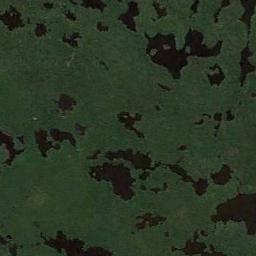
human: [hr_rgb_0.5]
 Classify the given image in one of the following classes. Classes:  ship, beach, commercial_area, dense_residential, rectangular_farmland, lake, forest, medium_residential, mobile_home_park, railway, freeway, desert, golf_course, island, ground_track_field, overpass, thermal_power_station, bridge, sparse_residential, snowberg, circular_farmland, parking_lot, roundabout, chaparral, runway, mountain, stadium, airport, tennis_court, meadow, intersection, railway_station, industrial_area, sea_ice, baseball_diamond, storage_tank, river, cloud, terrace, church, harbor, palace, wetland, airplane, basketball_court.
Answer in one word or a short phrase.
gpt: wetland